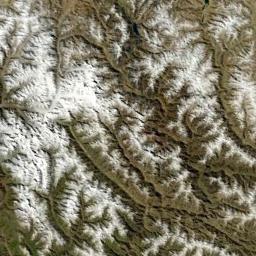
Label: snowberg